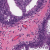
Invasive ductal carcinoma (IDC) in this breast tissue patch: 0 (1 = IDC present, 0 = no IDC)